Question: I'm trying to fit some data but with the polynomial i can't find a good solution. So, how can I draw a curve like the black one (knowing the type of the curve)?

'''
figure('Units', 'pixels', 'Position', [100 100 500 375]);
hold on;
ydata_s = [1.0e-03 0.5804 0.3916 0.2234 0.1527 0.0697 0];
ydata_m = [0.2765 0.2760 0.2758 0.2757 0.2755 0.2754];
xdata_m = [1 2.5 5 10 50 100];
% Fit with a line.
coeffs = polyfit(xdata_m, ydata_m, 2)
% Define the range where we want the line
xFitting = (0:1:100);
yFitted = polyval(coeffs, xFitting);
hFit = line(xFitting, yFitted);
hE = errorbar(xdata_m, ydata_m, ydata_s);
set(hFit , ...
'Color' , [0 .2 .6] );
set(hE , ...
'LineStyle' , 'none' , ...
'Marker' , '.' , ...
'Color' , [.8 .3 .3] );
hTitle = title ('Precisione / Velocita');
hXLabel = xlabel('Campionamnto [%]');
hYLabel = ylabel('Funzione Obiettivo [EUR/P]');
xlim([0 100]);
hLegend = legend( ...
[hE, hFit], ...
'Data (\mu \pm \sigma)' , ...
'Fit (\it{x^3})' , ...
'location', 'NorthEast' );
set(gca,'XTick',[1 2.5 5 10 50 100]);
'''
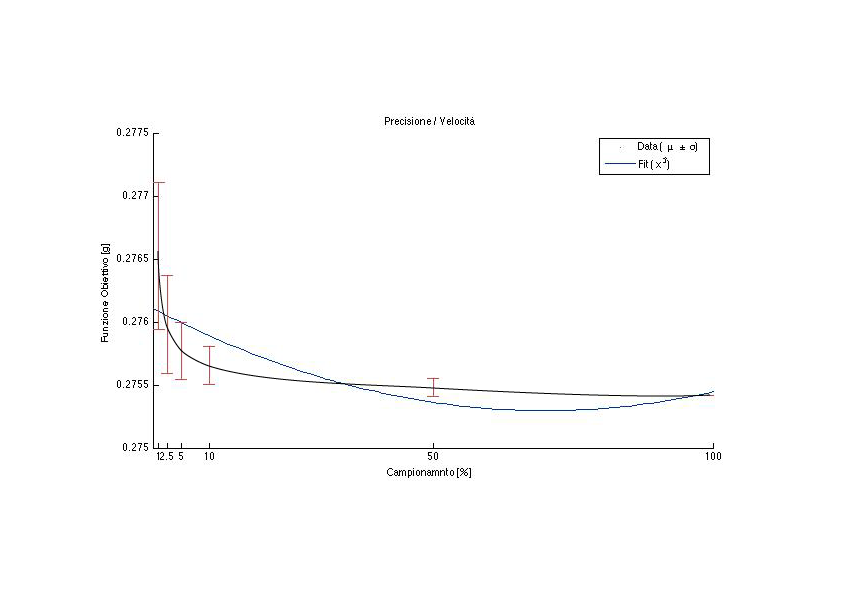
Answer: This is relativity easy if you have the curve fitting toolbox
'''
x = [1 2.5 5 10 50 100];
y = [0.2765 0.2760 0.2758 0.2757 0.2755 0.2754];
plot(x, y, '*');
hold('on');
plot(fit(x', y', 'exp2'));
legend({'Data', 'Fit'})
'''

A two term exponential fit has an r^2 of 0.96